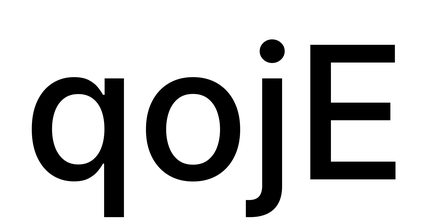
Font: Inter_Medium